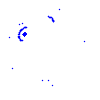
Particle: proton